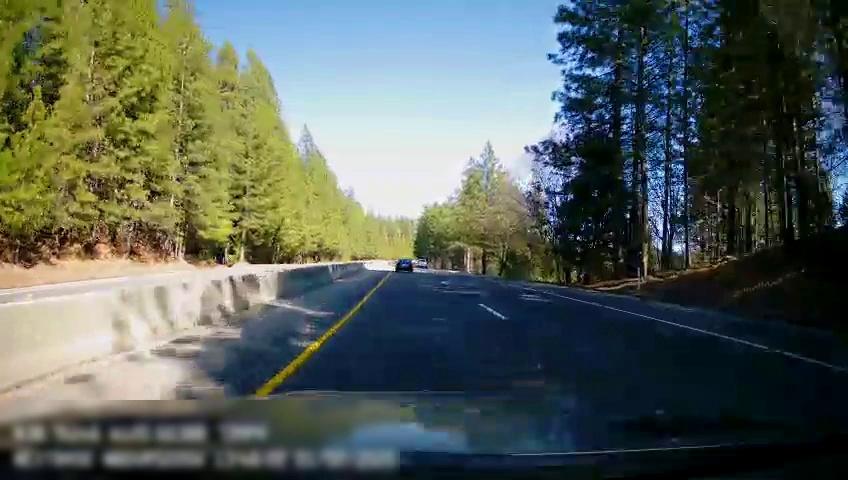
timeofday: Day
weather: Sunny
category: Drivable Space
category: Drivable Space
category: Vehicles | Car
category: Vehicles | Car
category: Lanes | Current Lane
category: Lanes | Current Lane
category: Lanes | Alternate Lane